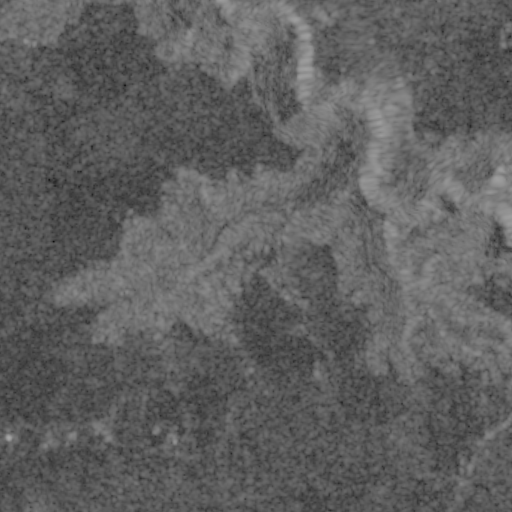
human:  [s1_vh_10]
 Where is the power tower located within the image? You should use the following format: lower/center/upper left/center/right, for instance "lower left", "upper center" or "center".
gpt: The power tower is located in the lower right of the image.
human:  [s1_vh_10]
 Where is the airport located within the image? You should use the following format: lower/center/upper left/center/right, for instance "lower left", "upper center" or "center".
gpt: There is no airport in the image.

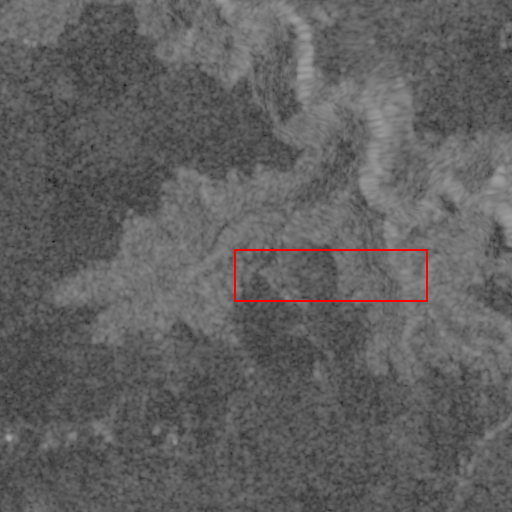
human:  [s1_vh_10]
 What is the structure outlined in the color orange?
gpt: There is no orange outline.
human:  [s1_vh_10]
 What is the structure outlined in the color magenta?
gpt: There is no structure outlined in magenta.